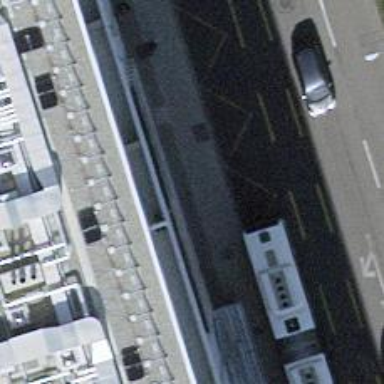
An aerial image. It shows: Asphalt sidewalk with platform for public transport. The platform has shelter.